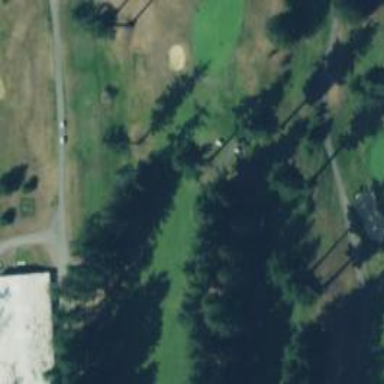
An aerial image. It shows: View of golf hole.